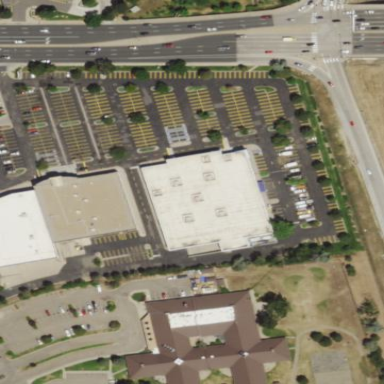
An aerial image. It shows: Retail building with wall surrounding it.